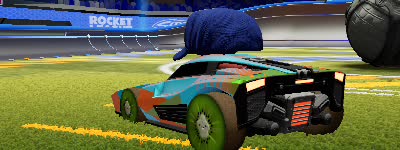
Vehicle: breakout